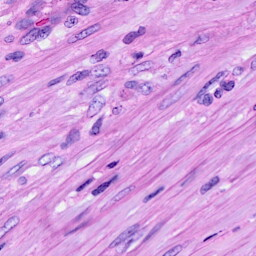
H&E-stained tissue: Ovarian